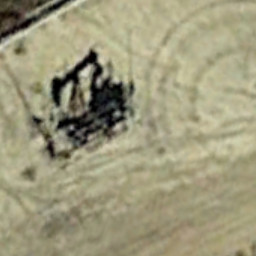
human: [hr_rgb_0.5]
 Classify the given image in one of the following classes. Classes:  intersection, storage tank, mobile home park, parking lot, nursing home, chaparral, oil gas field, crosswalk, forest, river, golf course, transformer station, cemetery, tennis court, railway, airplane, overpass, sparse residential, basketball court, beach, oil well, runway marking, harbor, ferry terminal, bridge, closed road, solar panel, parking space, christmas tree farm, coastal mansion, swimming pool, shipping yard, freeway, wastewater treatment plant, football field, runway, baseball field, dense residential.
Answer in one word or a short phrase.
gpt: oil well